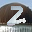
Label: 2